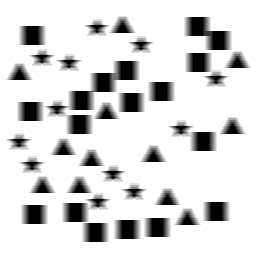
Squares: 18
Triangles: 12
Stars: 12
Total shapes: 42